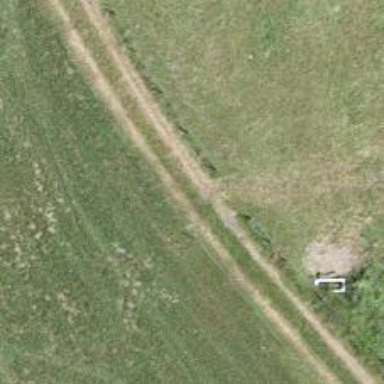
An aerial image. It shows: Grass track with grade 4 tracktype. The trail visibility is excellent.